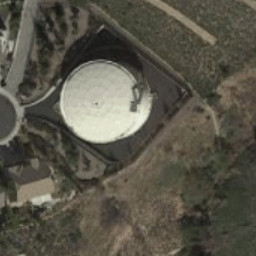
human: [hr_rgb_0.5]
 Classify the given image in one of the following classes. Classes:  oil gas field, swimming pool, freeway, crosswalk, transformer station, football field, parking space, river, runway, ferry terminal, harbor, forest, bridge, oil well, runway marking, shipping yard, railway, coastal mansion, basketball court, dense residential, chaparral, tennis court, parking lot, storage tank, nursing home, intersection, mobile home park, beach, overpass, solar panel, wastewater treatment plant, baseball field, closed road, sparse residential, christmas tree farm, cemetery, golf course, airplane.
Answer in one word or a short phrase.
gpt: storage tank